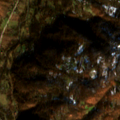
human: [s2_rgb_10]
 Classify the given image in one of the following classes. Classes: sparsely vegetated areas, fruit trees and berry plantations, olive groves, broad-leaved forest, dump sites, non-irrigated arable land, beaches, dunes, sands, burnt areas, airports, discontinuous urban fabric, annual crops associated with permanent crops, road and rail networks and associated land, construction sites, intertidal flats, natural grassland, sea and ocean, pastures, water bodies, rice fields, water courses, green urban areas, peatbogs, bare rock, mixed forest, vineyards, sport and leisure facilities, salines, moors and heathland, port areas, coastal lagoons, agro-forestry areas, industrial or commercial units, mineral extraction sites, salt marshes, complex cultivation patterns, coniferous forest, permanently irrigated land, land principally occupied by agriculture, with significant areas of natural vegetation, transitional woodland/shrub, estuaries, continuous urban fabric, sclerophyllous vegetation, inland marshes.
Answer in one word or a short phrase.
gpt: land principally occupied by agriculture, with significant areas of natural vegetation, broad-leaved forest